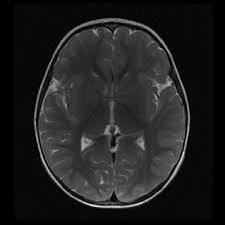
Label: notumor